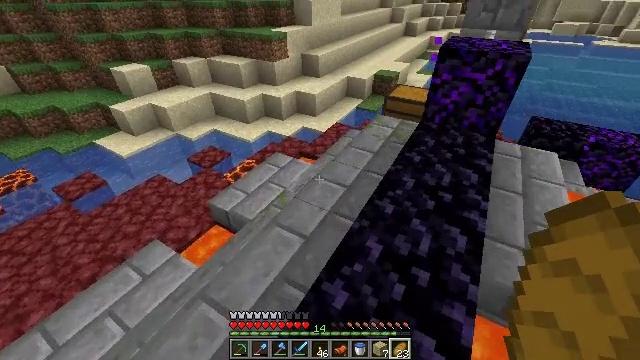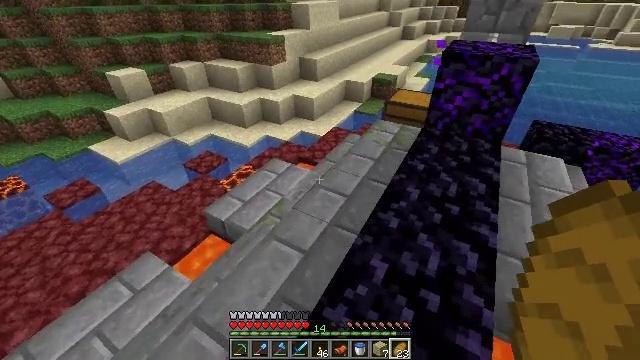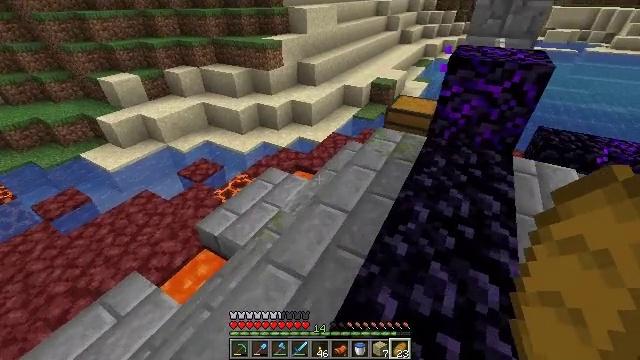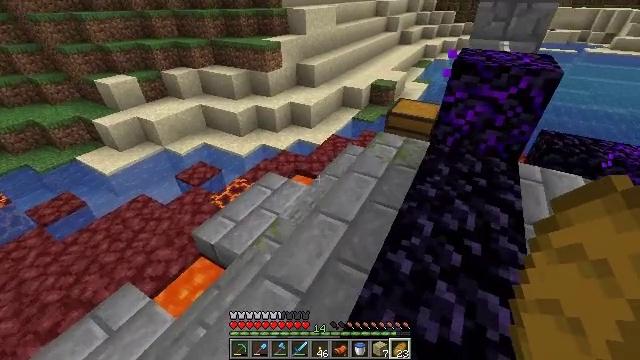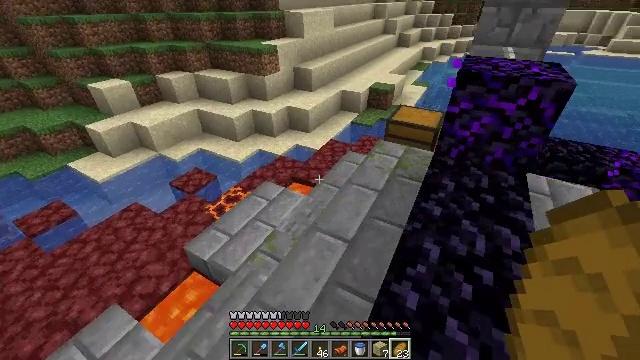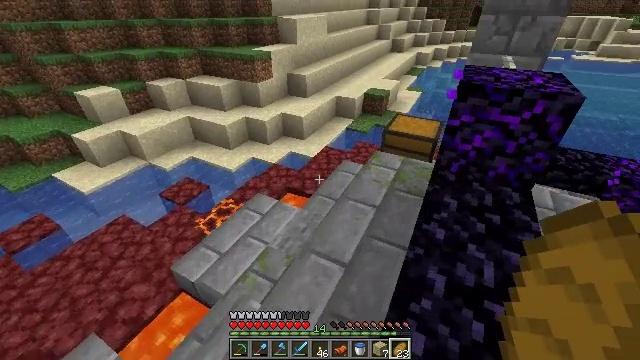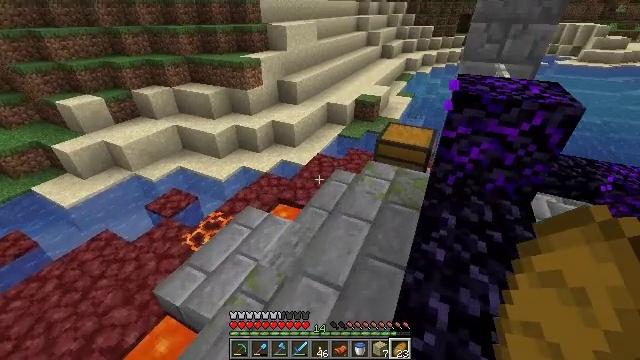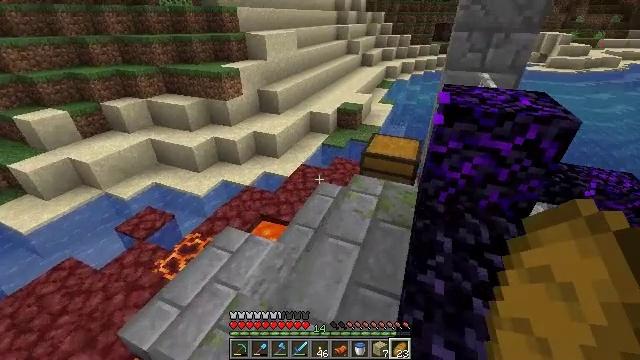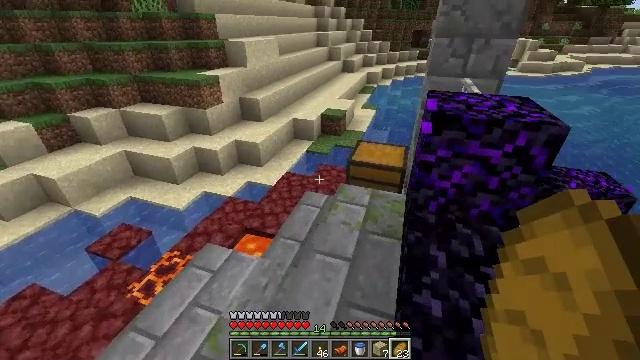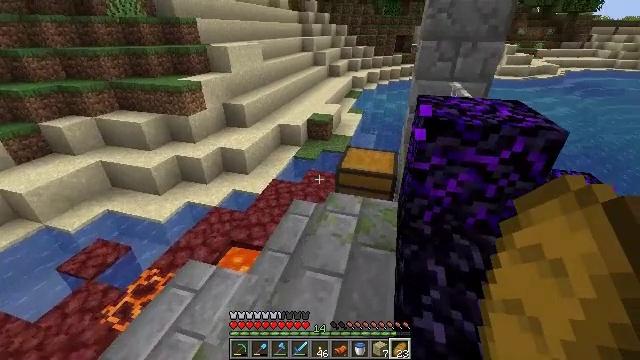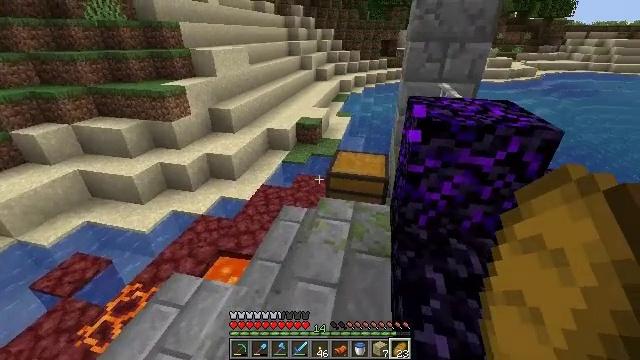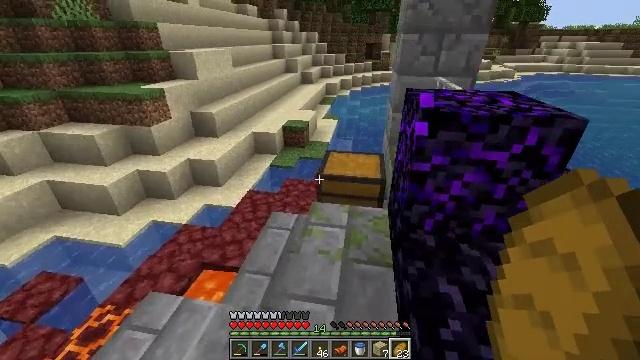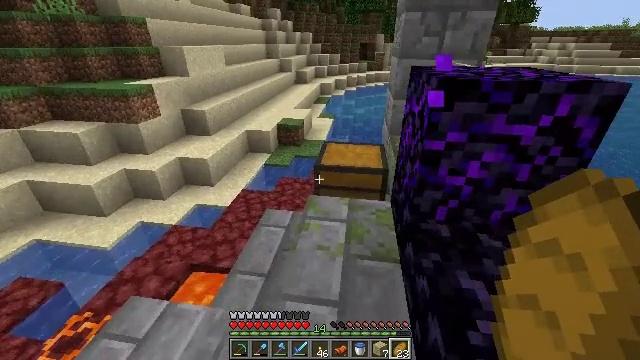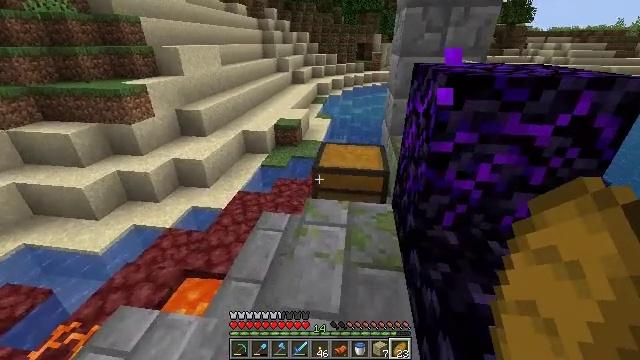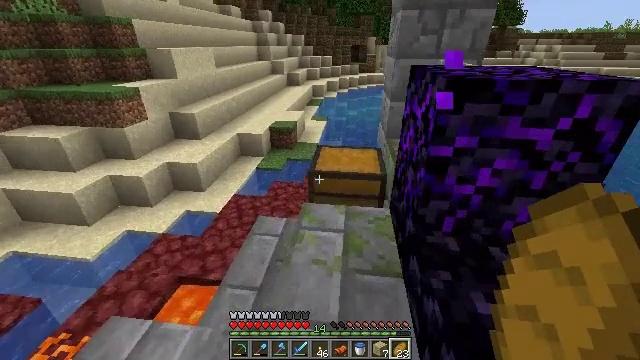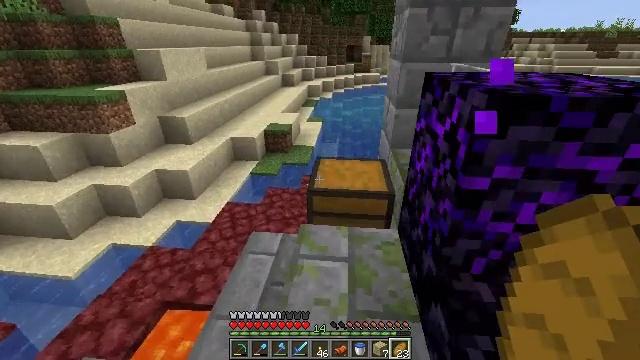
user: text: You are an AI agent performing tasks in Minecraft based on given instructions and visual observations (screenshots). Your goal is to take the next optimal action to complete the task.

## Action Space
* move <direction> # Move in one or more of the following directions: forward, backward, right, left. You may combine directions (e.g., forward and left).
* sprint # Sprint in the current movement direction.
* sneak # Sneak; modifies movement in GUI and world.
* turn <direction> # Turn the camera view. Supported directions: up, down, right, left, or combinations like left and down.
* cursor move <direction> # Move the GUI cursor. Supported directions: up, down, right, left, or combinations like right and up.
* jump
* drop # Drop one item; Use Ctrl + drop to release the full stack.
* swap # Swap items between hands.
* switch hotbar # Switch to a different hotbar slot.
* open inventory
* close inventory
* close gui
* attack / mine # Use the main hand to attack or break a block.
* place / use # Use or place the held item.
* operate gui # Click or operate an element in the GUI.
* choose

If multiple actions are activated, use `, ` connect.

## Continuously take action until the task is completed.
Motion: motion action
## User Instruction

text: Drop a snowball.
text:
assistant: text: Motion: move forward
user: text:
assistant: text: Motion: move forward
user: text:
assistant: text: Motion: move forward
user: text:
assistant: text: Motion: move forward
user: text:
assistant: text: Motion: move forward, turn right
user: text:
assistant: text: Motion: move forward, turn right and up
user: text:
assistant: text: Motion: move forward, turn right and up
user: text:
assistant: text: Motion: move forward, turn right and up
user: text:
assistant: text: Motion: move forward, turn right
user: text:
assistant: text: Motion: move forward, turn right
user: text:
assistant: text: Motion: move forward, turn right
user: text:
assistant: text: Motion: move forward, turn right
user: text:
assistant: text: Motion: move forward
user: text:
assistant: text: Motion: move forward, turn right
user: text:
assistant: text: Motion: move forward, turn right
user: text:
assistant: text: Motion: move forward, turn right
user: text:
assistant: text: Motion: move forward, turn right and down
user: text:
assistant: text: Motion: move forward
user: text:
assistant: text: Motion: move forward, turn down, use / place
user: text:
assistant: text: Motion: use / place
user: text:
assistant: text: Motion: use / place
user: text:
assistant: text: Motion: no_op
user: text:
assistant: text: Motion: turn right and down
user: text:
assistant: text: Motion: open gui
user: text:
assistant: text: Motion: no_op
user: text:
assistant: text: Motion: no_op
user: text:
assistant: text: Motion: no_op
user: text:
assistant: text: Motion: no_op
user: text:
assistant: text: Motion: no_op
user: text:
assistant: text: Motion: no_op